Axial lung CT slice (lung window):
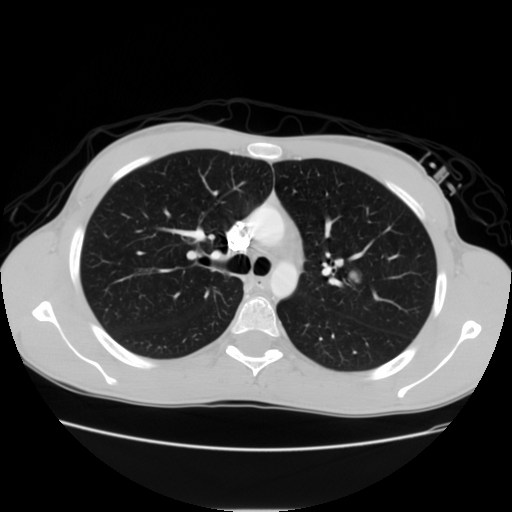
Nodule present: yes
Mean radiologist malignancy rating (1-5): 3.5